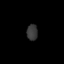
Tissue: lung
Cell type: Fibroblasts
Senescence score: 0.5799
Nuclear area (px): 170
Mean DAPI intensity: 56.447